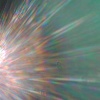
Label: sunburn